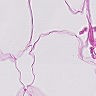
Metastatic tissue present: no